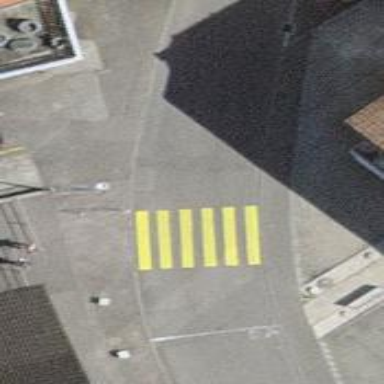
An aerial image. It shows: Uncontrolled zebra crossing on the road.